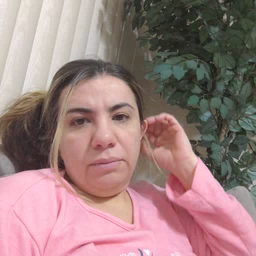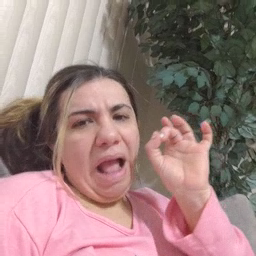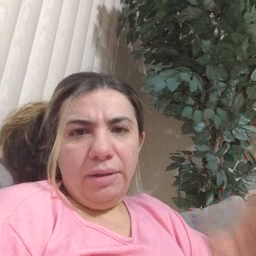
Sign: hate